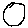
Label: circle